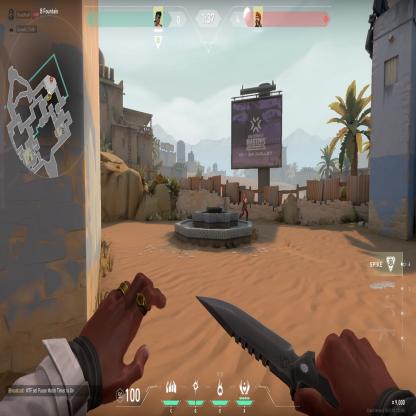
Label: enemy